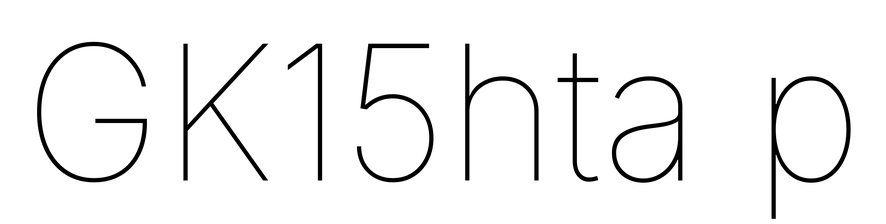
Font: Inter_Thin